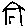
Label: house